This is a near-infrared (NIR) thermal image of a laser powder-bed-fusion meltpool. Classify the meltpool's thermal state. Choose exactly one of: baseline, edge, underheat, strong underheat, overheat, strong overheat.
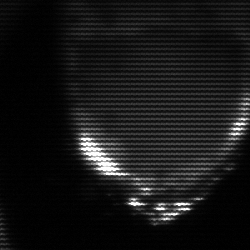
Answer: edge